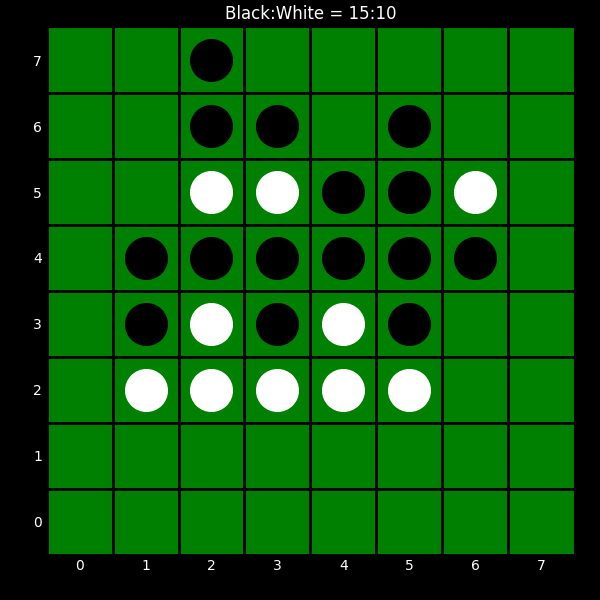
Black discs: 15
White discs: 10